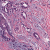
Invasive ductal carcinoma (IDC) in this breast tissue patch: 1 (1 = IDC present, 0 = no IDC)